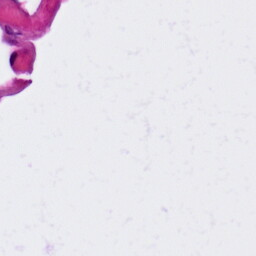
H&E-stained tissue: Lung